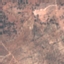
Label: PermanentCrop